Question: I would like to create a custom class by subclassing the 'UIView' that would look like the one below:

Oh and the text says the body view should be 80px tall, its 50px.
But I cant seem to get it right. I have the class header prepared like so:
'''
#import <UIKit/UIKit.h>
@interface MessageView : UIView
@property (strong, nonatomic)UIImage *backgroundImage;
@property (strong, nonatomic)UITextView *messageView;
@property (strong, nonatomic)UILabel *titleLabel;
- (id)initWithBackgroundImage:(NSString*)background;
- (void)setTitle:(NSString*)titleMessage;
- (void)setBody:(NSString*)bodyMessage;
@end
'''
Now I will create these views by calling 'initWithBackgroundImage' where I will pass the background image file name. The example shows one of these images. How do I implement the init method so that init will create a body like on the example except the texts will be empty?
My futile attempt of the init method was this:
'''
- (id)initWithBackgroundImage:(NSString*)background
{
self = [super init];//[super initWithFrame:CGRectMake(0, 0, 270, 100)];
if (self)
{
backgroundImage = [[UIImage imageNamed:background] retain];
messageView = [[UITextView alloc] initWithFrame:CGRectMake(10, 40, 250, 50)];
titleLabel = [[UILabel alloc] initWithFrame:CGRectMake(10, 10, 250, 20)];
}
return self;
}
'''
But nothing happened. When done I will set the text via setter methods. And I would like to set the position on the final view via 'setCenter(x, y)'. I want the class to have "fixed" width and height.
Thanks!
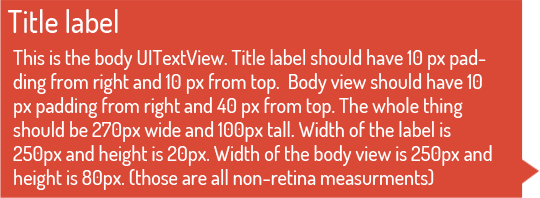
Answer: '''
- (id)initWithBackgroundImage:(NSString*)background
{
self = [super init];//[super initWithFrame:CGRectMake(0, 0, 270, 100)];
if (self)
{
UIImageView *bg = [[UIImageView alloc] initWithImage:[UIImage imageNamed:background]];
messageView = [[UITextView alloc] initWithFrame:CGRectMake(10, 40, 250, 50)];
titleLabel = [[UILabel alloc] initWithFrame:CGRectMake(10, 10, 250, 20)];
[self addSubview:bg];
[bg release];
[self addSubview:messageView];
[messageView release];
[self addSubview:titleLabel];
[titleLabel release];
}
return self;
}
'''